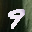
Label: 9